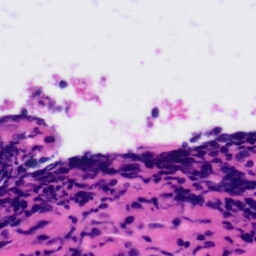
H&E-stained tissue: Tonsil